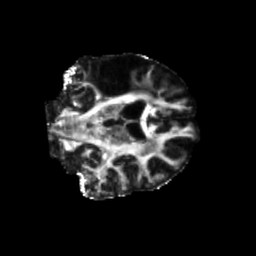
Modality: FA
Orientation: coronal
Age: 49
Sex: male
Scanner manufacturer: siemens
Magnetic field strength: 3 T
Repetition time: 5.25 s
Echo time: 0.08 s